Field crop: maize
Growth stage: 1
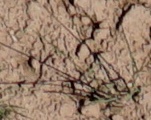
Species: lolium